Question: I am trying to implement below url.
<URL>
Whats making me crazy is that I am not able to add Microsoft Windows Installer Object Library using COM components.
Anyone have faced this issue?

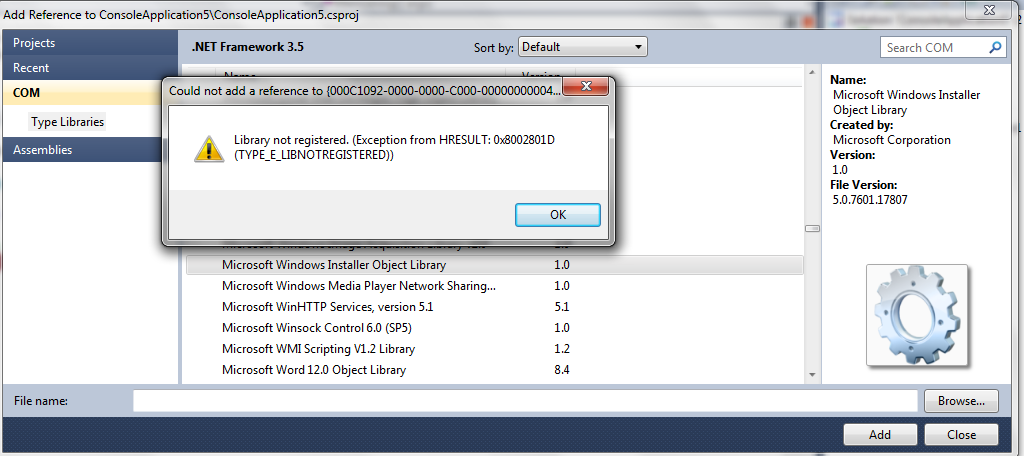
Answer: This is related to my system only and after loads of googling I found that Msi.dll is corrupt. :(